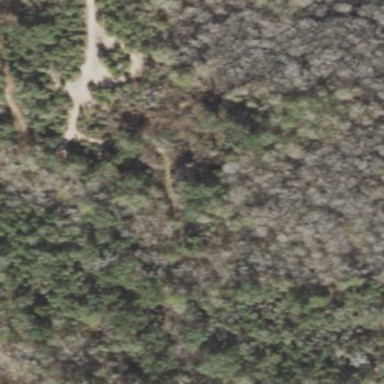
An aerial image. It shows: Patch of scrub vegetation.